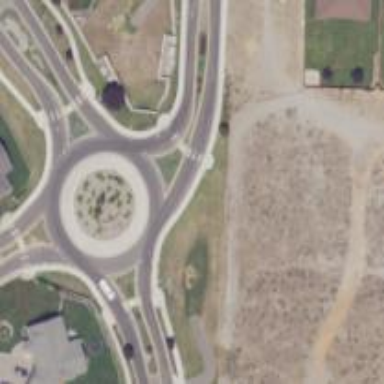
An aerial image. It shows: Tertiary road that leads to roundabout.